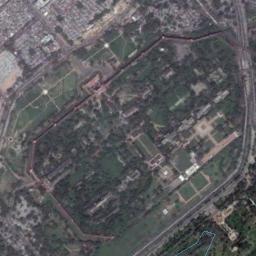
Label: palace